Field crop: maize
Growth stage: 2
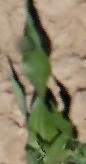
Species: maize